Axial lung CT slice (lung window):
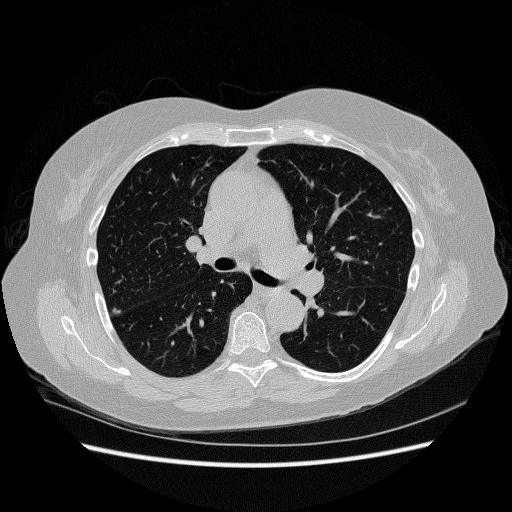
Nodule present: yes
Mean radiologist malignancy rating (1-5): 2